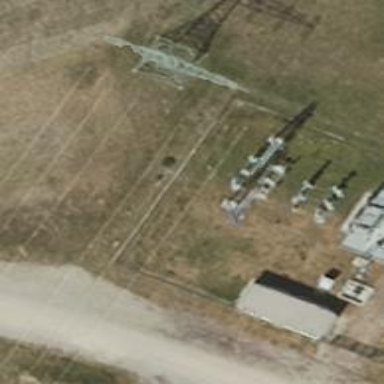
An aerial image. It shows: Three cables of power line.